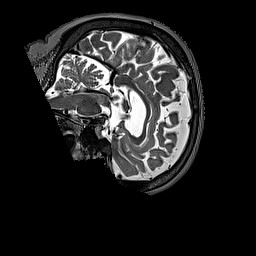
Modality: T2w
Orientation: sagittal
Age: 64
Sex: female
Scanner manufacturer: siemens
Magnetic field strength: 3 T
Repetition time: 3.2 s
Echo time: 0.567 s